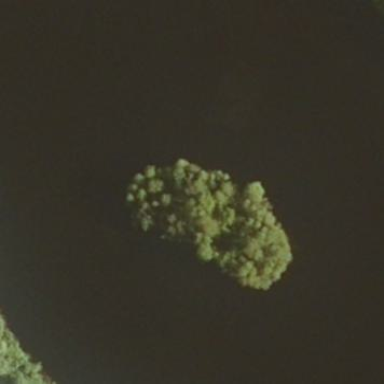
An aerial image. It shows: Island covered with woodland.